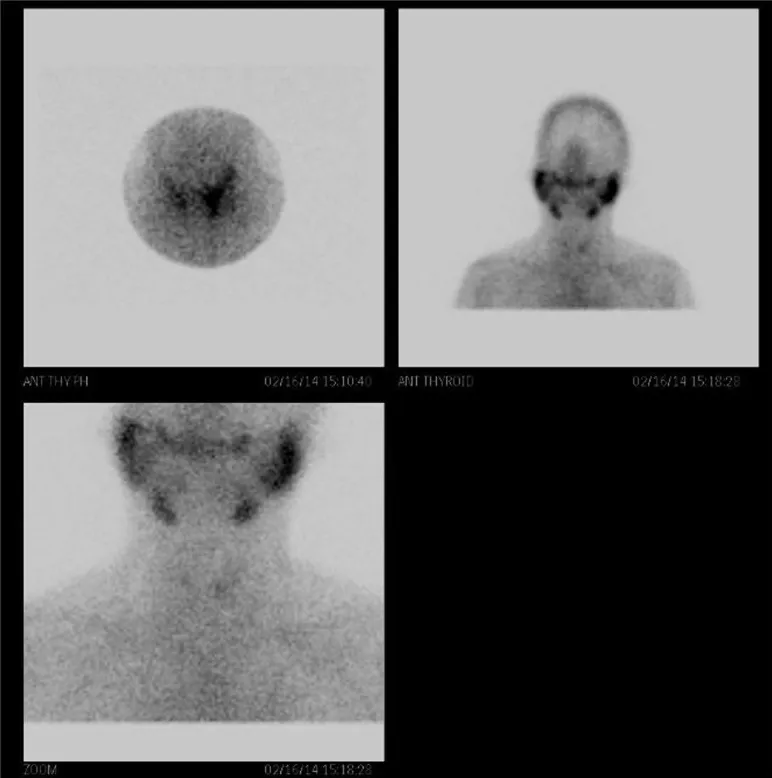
Technetium-99m (Tc-99m) pertechnetate scintigraphy of the patient's thyroid gland is faintly observed with generalized reduced tracer uptake in the thyroid gland. There is increased background tracer activity in the salivary glands. These findings are compatible with thyroiditis.
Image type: radiology (scintigraphy)